Question: I'm looking for a build service for ionic, but i found just a service for phoneGap.
Since Ionic is based on cordova i wanted to ask if it is possible to build ionic over adobes phonegap builder:

<URL>
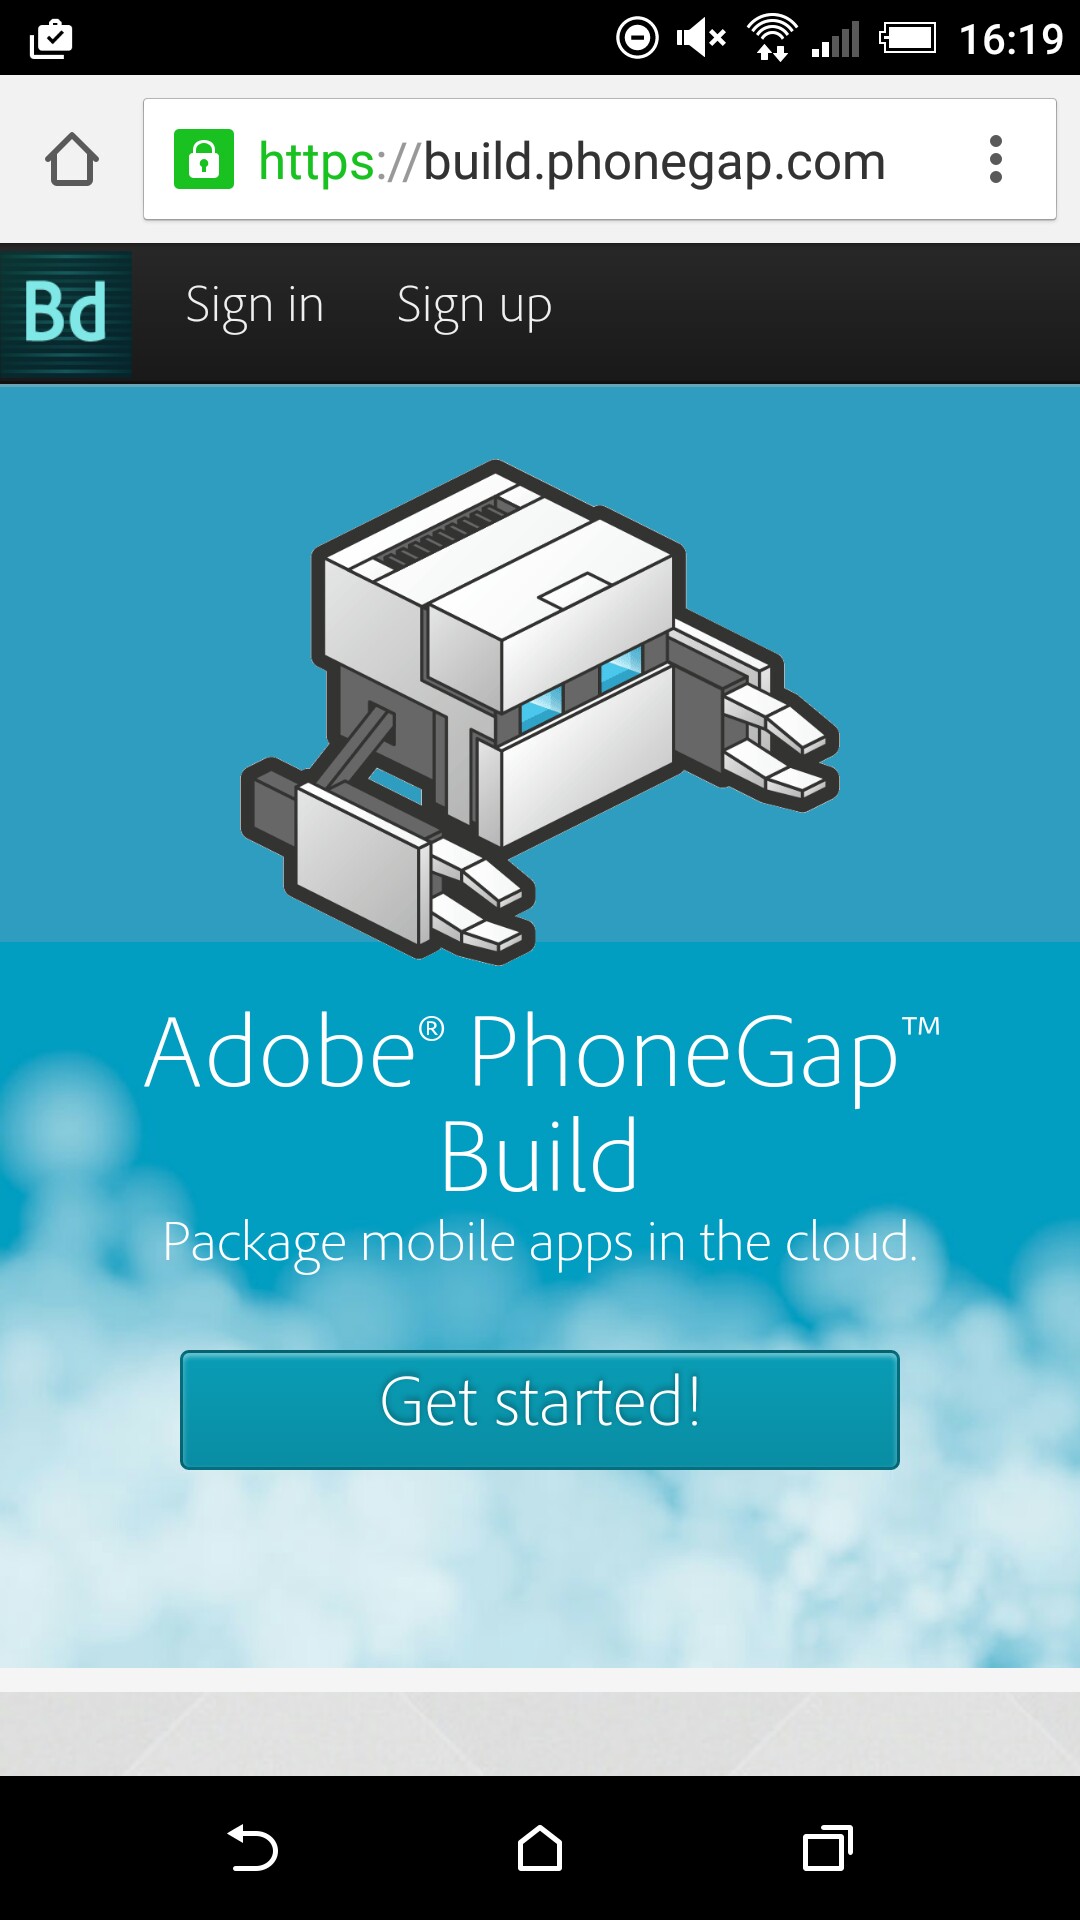
Answer: Formerly I used to develop an Ionic project and made all the development with it. When I needed to test something on the phone, I was using the Phonegap Build.
Both projects have the folder "www". To use Phonegap Build site, I was replacing the folder "www" of Phonegap project with the "www" folder of Ionic project. Then just send the Phonegap project ZIP to Phonegap Build site. This always worked for me.
After creating the project (phonegap create my-app), basically you do the project at "www" folder and configures preferences in config.xml (fullscreen, plashScreen, android-minSdkVersion, etc).
If you use Phonegap Build site you don't need to add platforms (platform phonegap add) and not need to run "phonegap run android"
PhoneGap Build's only requirement for your application structure is that the config.xml and index.html is in the top level of your application.
Make test: - phonegap create my-app - configure config.xml (If necessary, not required) - config.xml and index.html in the same folder (preferably in www) - ZIP - Upload ZIP on Phonegap Build
Today I recommend you do the build using the Ionic